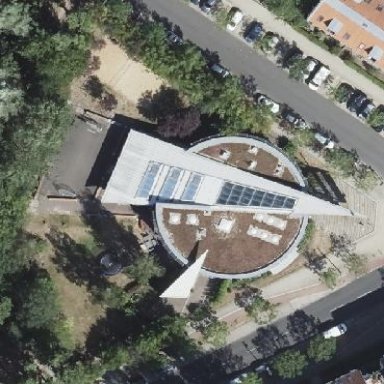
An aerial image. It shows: Community centre.